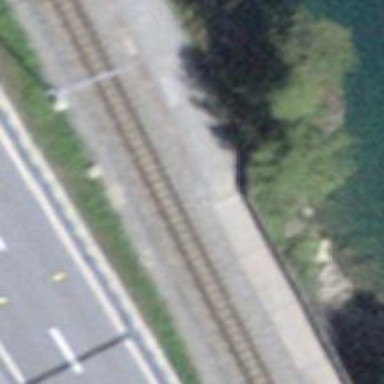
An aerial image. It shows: Path crossing bridge with excellent trail visibility.